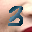
Label: 3